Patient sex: F
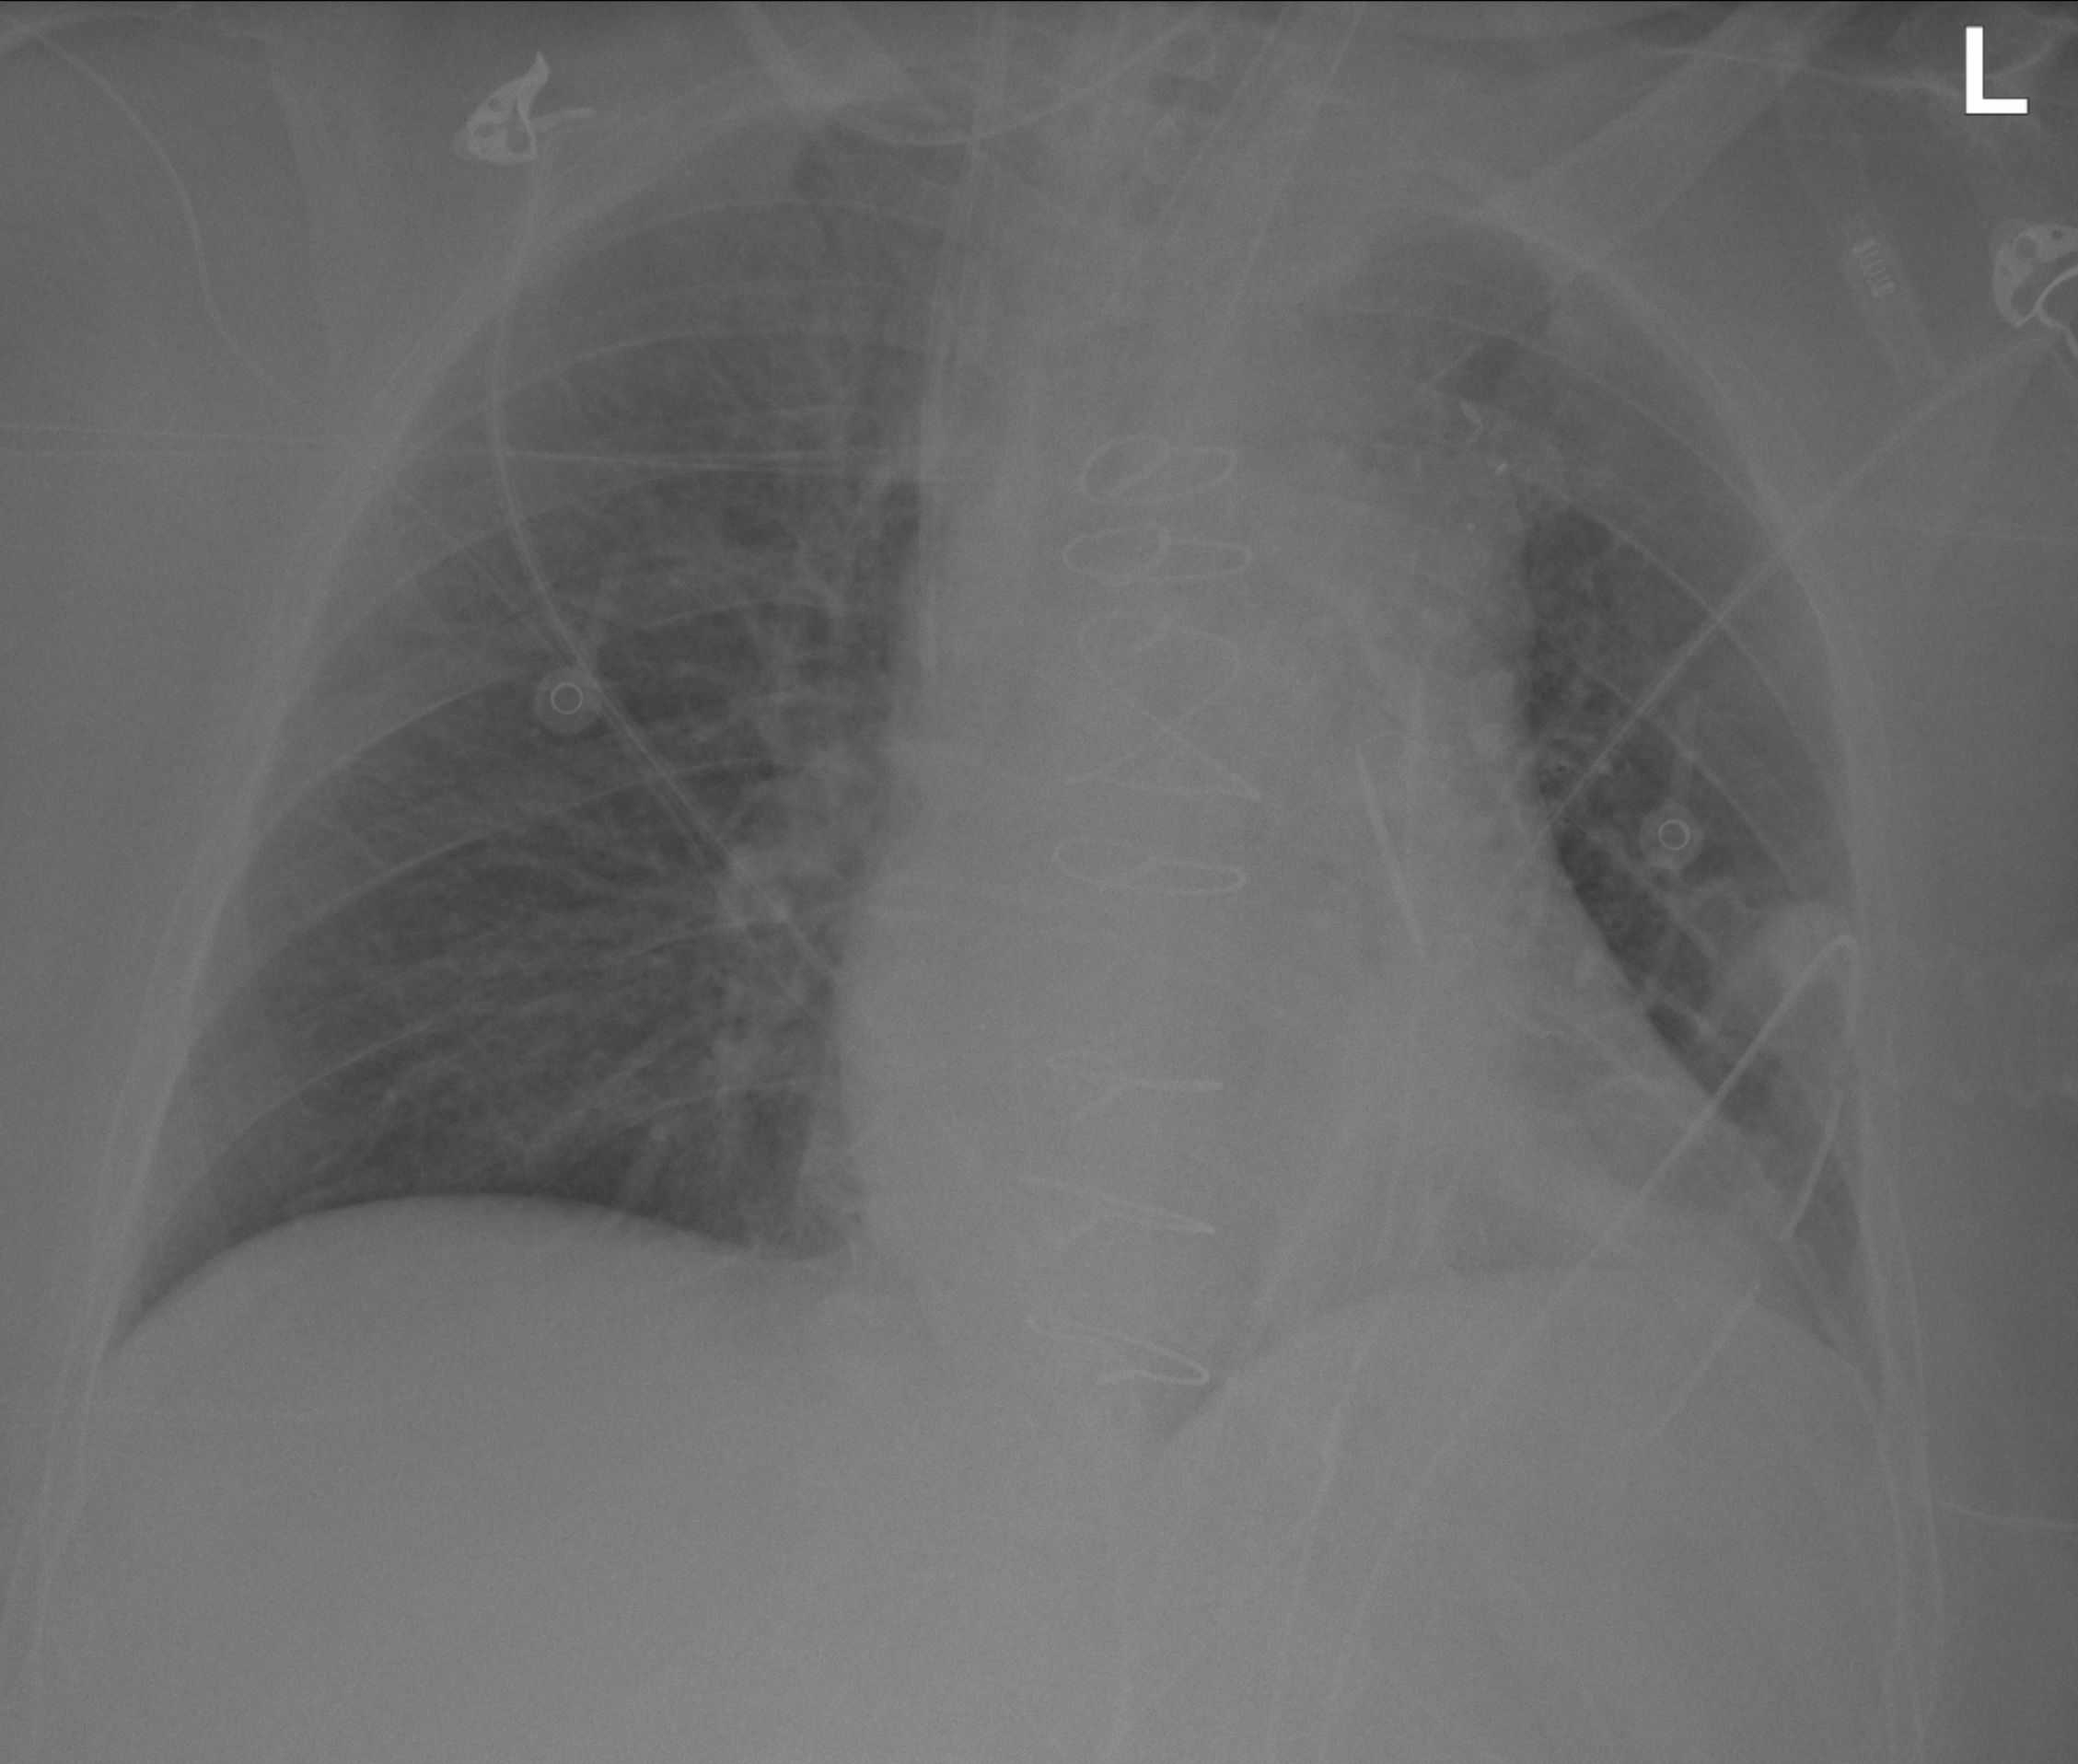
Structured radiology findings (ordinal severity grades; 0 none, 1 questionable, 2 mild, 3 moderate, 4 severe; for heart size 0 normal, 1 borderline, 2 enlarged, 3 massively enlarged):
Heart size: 1
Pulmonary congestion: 2
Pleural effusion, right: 0
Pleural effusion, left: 0
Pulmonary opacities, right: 0
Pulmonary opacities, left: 0
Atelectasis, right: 0
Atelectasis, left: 2